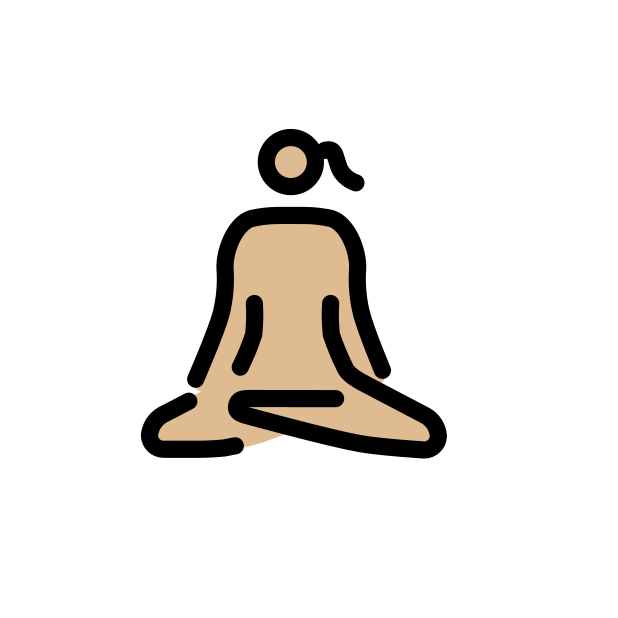
woman in lotus position: medium-light skin tone